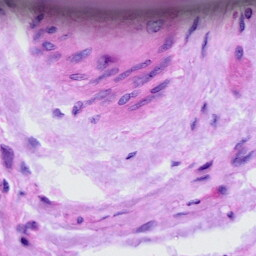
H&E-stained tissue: Cervix